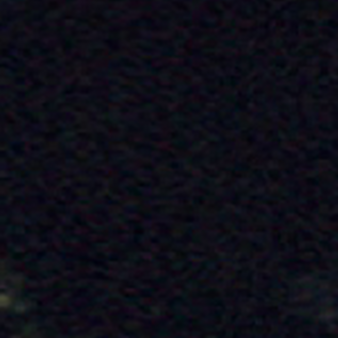
Label: other